Interaction volume radius: 10 \u00c5
Interaction volume height: 15 \u00c5
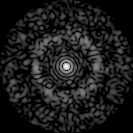
Disorder parameter: 0.811